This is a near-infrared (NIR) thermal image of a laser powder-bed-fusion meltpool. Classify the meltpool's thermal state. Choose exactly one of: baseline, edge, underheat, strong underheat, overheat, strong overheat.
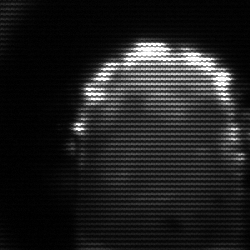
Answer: baseline